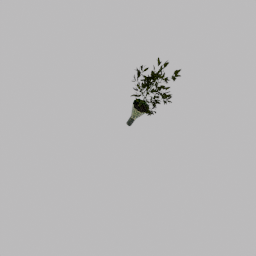
Label: decoration